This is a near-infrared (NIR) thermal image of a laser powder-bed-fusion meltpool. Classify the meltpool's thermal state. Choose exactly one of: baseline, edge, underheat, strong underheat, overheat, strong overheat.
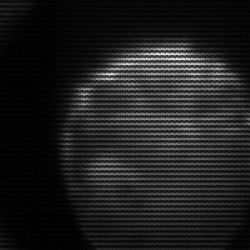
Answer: edge